Question: My Swing JButton code looks like this :
'''
Insets An_Inset=new Insets(0,0,0,0);
String Content="<Html>"+
" <Table Border=1 Cellspacing=0 Cellpadding=2 Width=48>"+
" <Tr><Td Align=Center BgColor=Blue><Font Size=3> + </Font></Td><Td Align=Center><Font Size=3> + </Font></Td></Tr>"+
" <Tr><Td Align=Center><Font Size=3> + </Font></Td><Td Align=Center><Font Size=3> + </Font></Td></Tr>"+
" </Table>"+
"</Html>";
JButton aButton=new JButton(Content);
aButton.setFont(new Font(Monospaced,0,16));
aButton.setPreferredSize(new Dimension(56,56));
aButton.setEnabled(false);
aButton.setMargin(An_Inset);
aButton.setHorizontalAlignment(SwingConstants.CENTER);
'''
But the "+" mark is off center, how to fix it ?

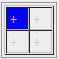
Answer: So two main things (maybe 3)
- 'setPreferredSize'- - 'aButton.setFont(new Font("Monospaced", 0, 16));'

So, the one on the left is without 'setFont', the one on the right is with 'setFont'
'''
import java.awt.EventQueue;
import java.awt.Font;
import java.awt.GridBagLayout;
import java.awt.Insets;
import javax.swing.JButton;
import javax.swing.JFrame;
import javax.swing.JPanel;
import javax.swing.SwingConstants;
import javax.swing.UIManager;
import javax.swing.UnsupportedLookAndFeelException;
public class Buttons {
public static void main(String[] args) {
new Buttons();
}
public Buttons() {
EventQueue.invokeLater(new Runnable() {
@Override
public void run() {
try {
UIManager.setLookAndFeel(UIManager.getSystemLookAndFeelClassName());
} catch (ClassNotFoundException | InstantiationException | IllegalAccessException | UnsupportedLookAndFeelException ex) {
ex.printStackTrace();
}
JFrame frame = new JFrame("Testing");
frame.setDefaultCloseOperation(JFrame.EXIT_ON_CLOSE);
frame.add(new TestPane());
frame.pack();
frame.setLocationRelativeTo(null);
frame.setVisible(true);
}
});
}
public class TestPane extends JPanel {
public TestPane() {
setLayout(new GridBagLayout());
add(makeButton());
}
public JButton makeButton() {
Insets An_Inset = new Insets(0, 0, 0, 0);
String Content = "<Html>"
+ " <Table Border=1 Cellspacing=0 Cellpadding=2 Width=48>"
+ " <Tr><Td Align=Center BgColor=Blue><Font Size=3>+</Font></Td><Td Align=Center><Font Size=3>+</Font></Td></Tr>"
+ " <Tr><Td Align=Center><Font Size=3>+</Font></Td><Td Align=Center>+</Font></Td></Tr>"
+ " </Table>"
+ "</Html>";
JButton aButton = new JButton(Content);
aButton.setFont(new Font("Monospaced", 0, 16));
// aButton.setPreferredSize(new Dimension(56, 56));
aButton.setEnabled(false);
aButton.setMargin(An_Inset);
aButton.setHorizontalAlignment(SwingConstants.CENTER);
return aButton;
}
}
}
'''
I'm kind of left to wonder if using a 'GridLayout' might be simpler, but I don't really know what it is you are trying to achieve...